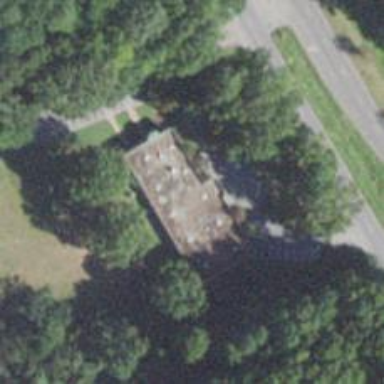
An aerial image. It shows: Healthcare clinic.